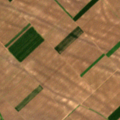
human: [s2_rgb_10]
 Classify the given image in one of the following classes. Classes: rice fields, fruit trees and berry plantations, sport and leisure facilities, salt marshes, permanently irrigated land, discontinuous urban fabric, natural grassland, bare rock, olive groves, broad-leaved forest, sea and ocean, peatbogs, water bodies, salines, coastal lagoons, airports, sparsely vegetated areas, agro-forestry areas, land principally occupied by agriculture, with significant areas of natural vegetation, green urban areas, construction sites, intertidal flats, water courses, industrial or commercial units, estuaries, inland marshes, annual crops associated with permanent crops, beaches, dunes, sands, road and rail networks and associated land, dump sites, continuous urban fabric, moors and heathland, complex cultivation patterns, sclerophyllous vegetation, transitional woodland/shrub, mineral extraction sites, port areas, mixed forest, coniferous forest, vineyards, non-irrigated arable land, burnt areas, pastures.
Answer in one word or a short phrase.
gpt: non-irrigated arable land